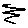
Label: zigzag